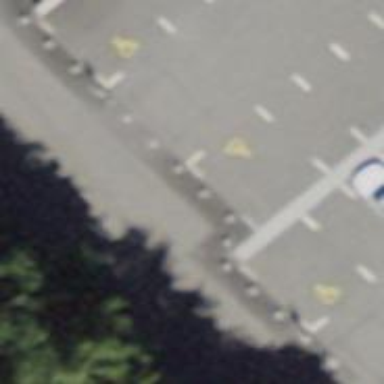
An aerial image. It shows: Bollard barrier.